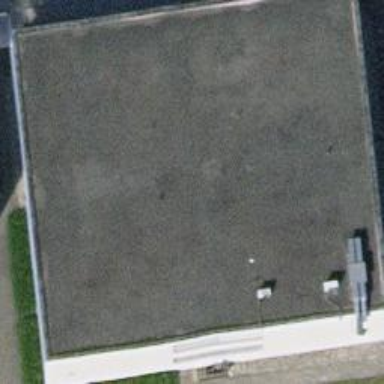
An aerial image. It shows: School building.